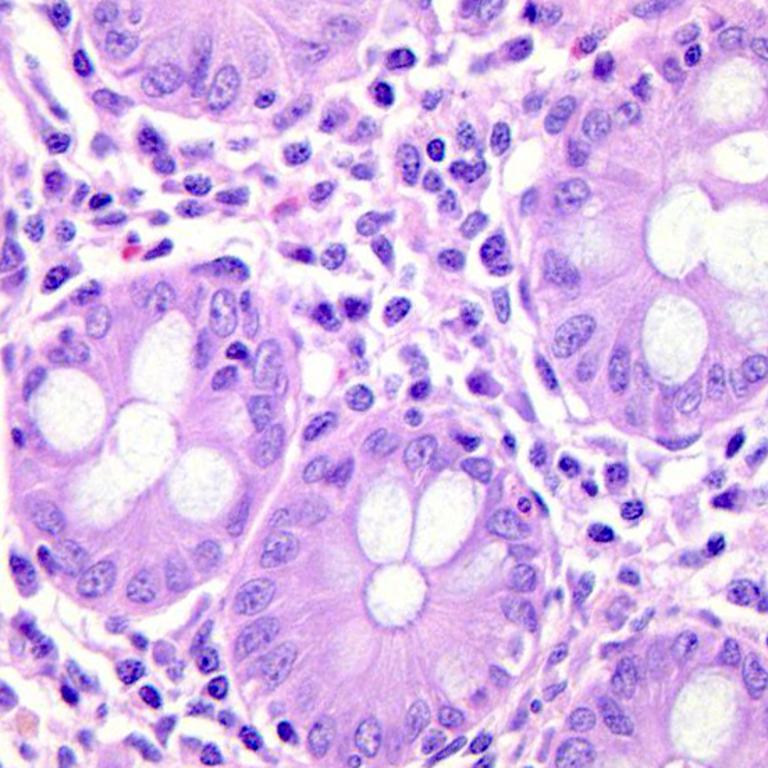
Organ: colon
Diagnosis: benign